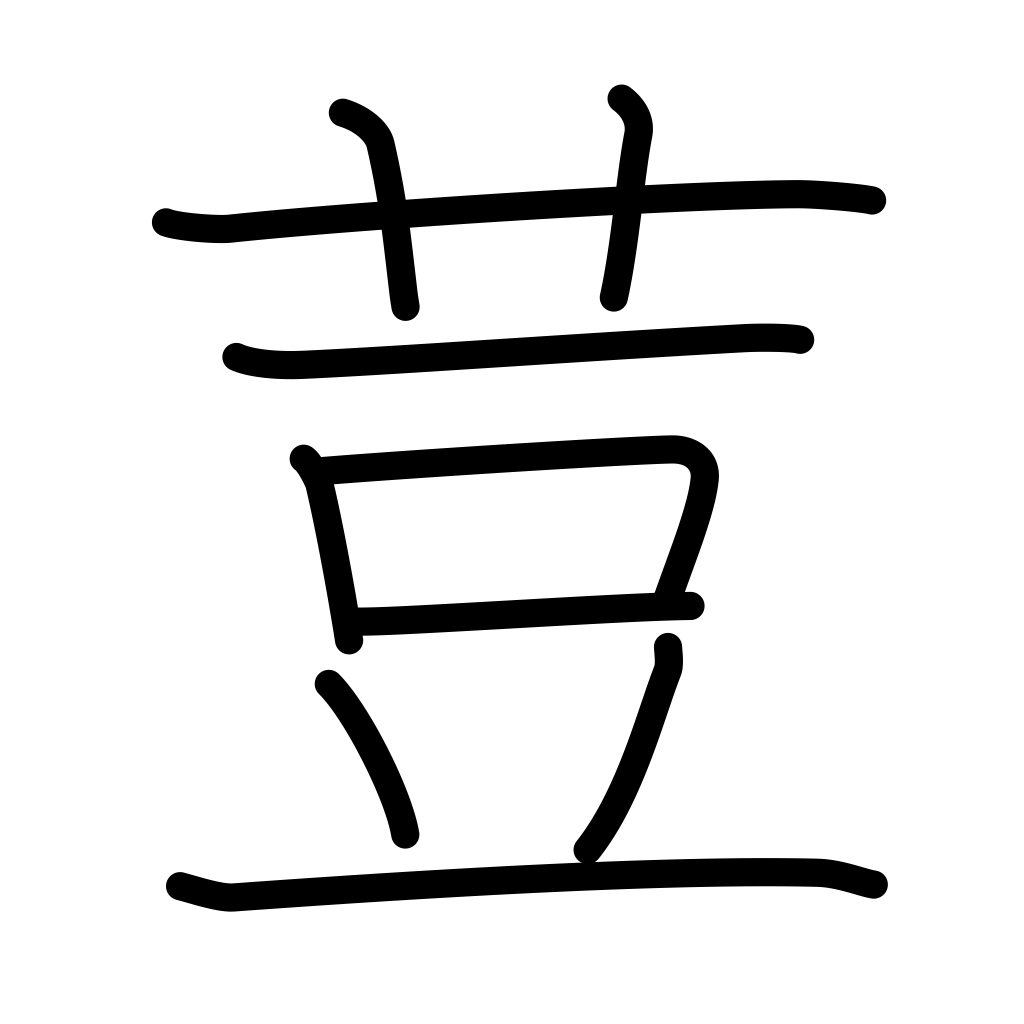
Meaning: bean, nutmeg